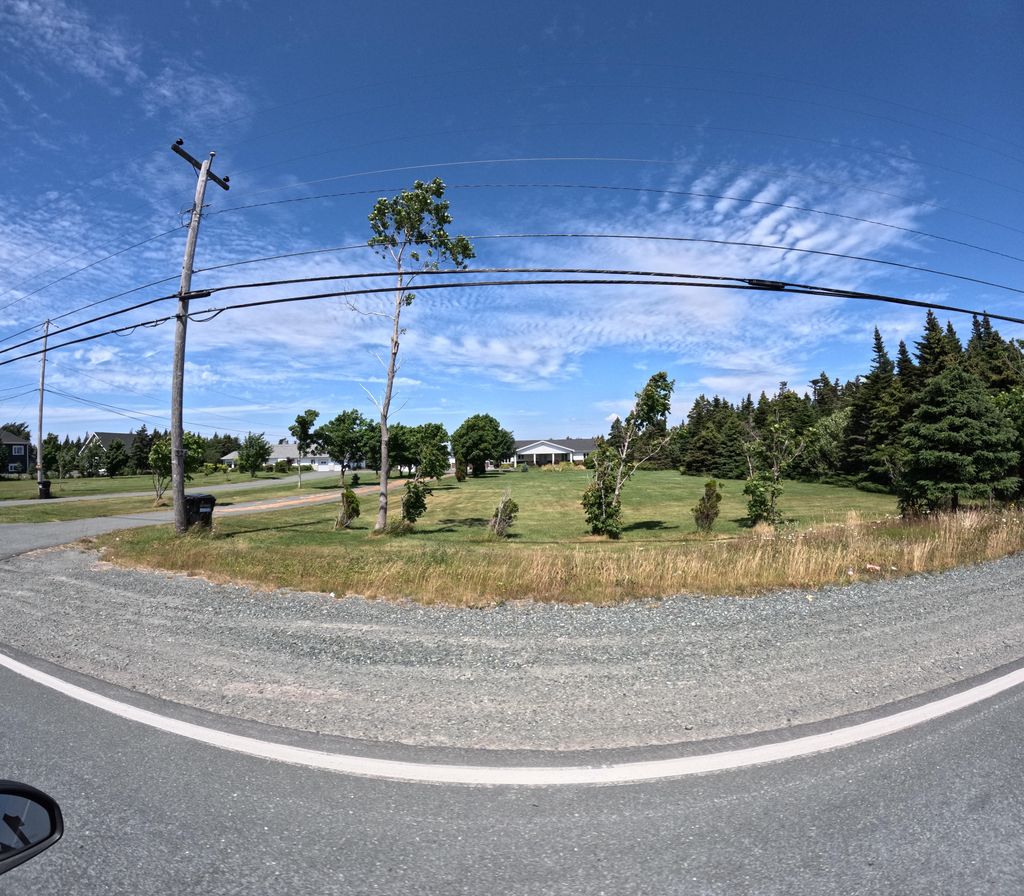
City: st_johns